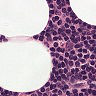
Metastatic tissue present: no